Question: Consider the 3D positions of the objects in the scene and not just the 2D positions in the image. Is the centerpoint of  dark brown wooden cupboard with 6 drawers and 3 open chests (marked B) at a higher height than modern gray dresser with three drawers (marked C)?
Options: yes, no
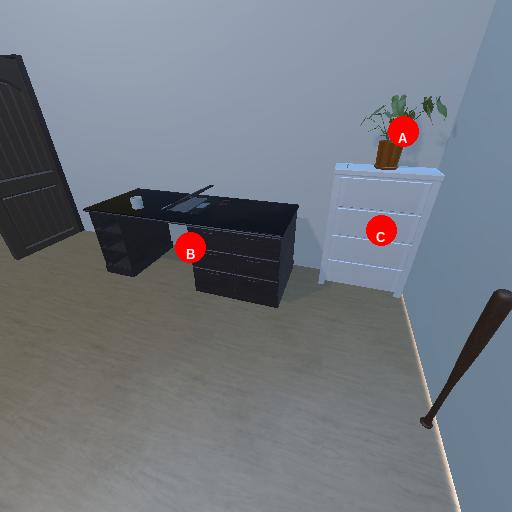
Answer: yes